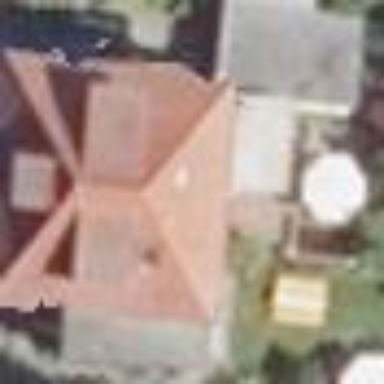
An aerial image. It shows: Detached building with hipped roof.